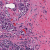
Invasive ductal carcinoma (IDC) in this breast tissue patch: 1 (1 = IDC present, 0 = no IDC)